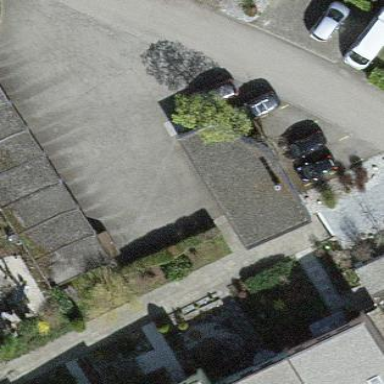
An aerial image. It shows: Flat roofed garages.